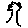
Label: tree